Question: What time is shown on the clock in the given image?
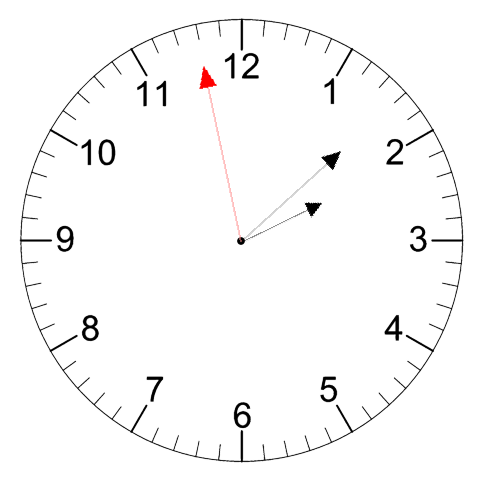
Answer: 02:07:58